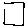
Label: square